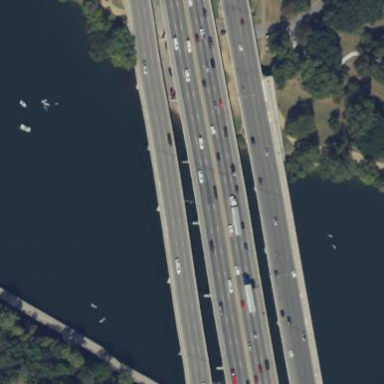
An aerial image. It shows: Man-made bridge.